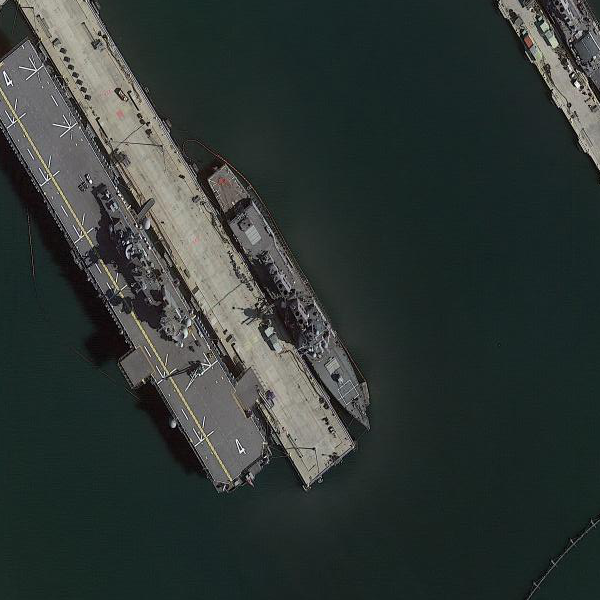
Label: destroyer